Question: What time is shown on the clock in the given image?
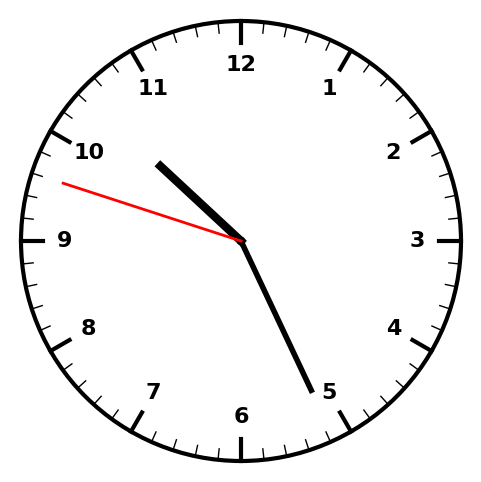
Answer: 10:25:48